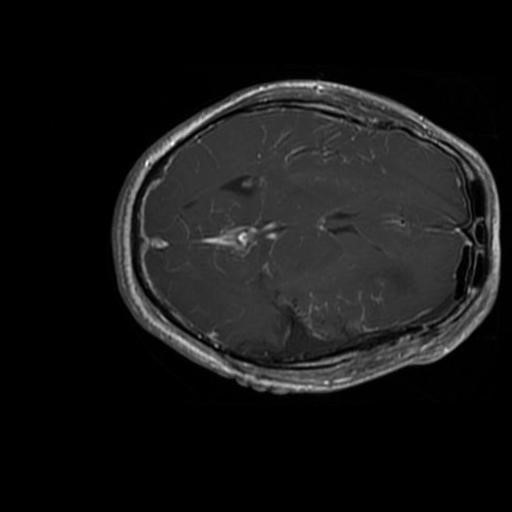
Label: brain_glioma